Question: What is the reading of this measurement?
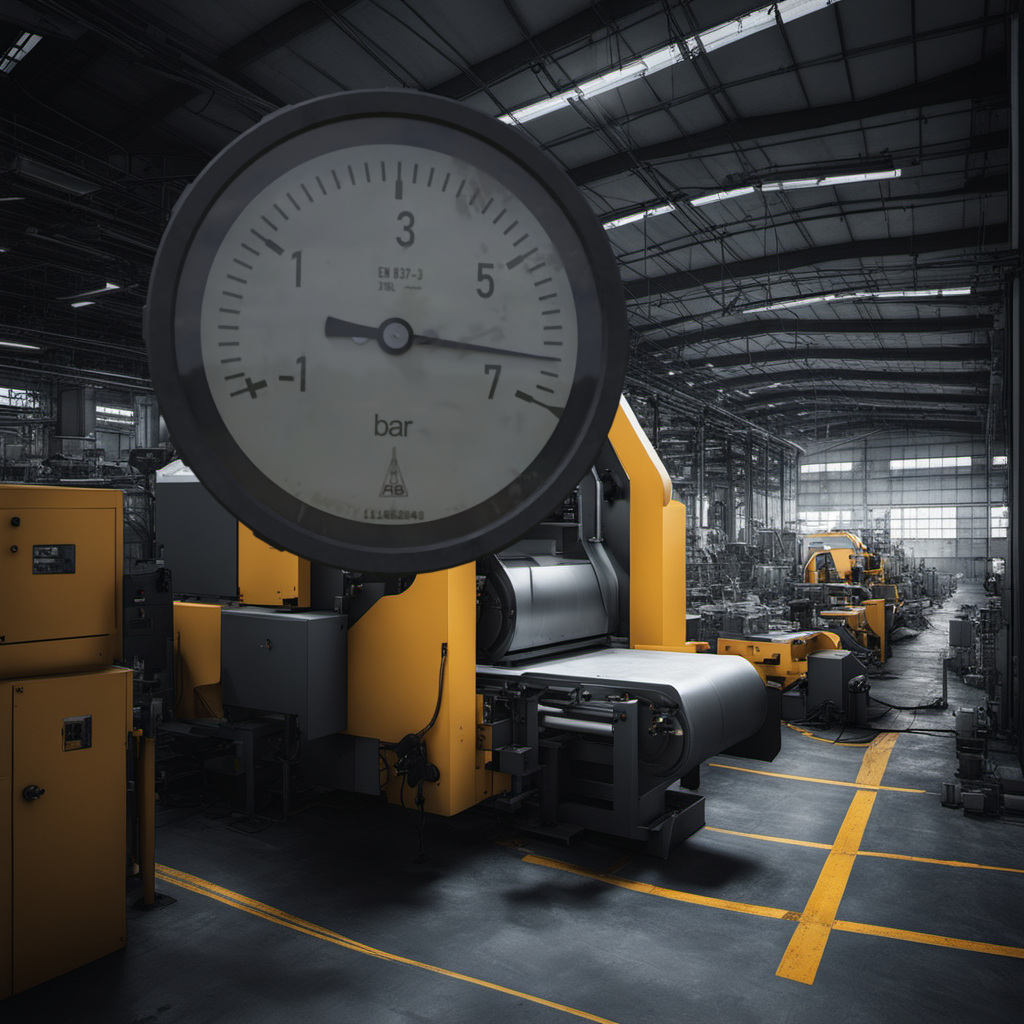
Answer: The result is 6.36
Question: What is the reading range of this measurement?
Answer: The range is from -1 to 7
Question: What is the minimum and maximum value of the measurement shown in the image?
Answer: The minimum value is -1 and the maximum value is 7